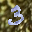
Label: 3